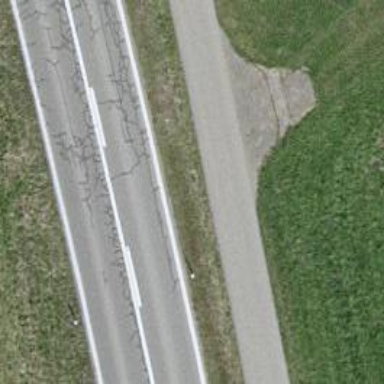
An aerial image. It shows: Well-maintained track road of grade 1.